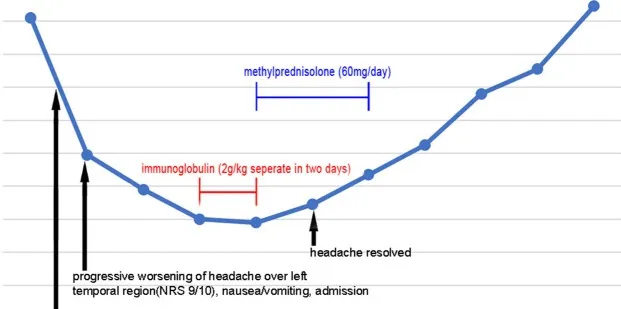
Serial serum platelet count post-vaccination and chronological evolution of symptoms after steroid treatment and high-dose immunoglobulin.
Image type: pathology (immunostaining)